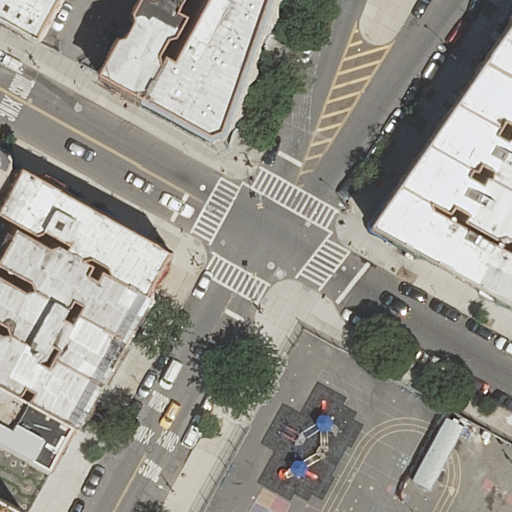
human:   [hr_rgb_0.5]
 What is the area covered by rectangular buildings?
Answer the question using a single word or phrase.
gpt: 554m2

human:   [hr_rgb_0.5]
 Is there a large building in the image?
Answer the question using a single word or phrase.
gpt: no

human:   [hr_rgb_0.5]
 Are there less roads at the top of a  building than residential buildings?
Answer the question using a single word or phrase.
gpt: yes

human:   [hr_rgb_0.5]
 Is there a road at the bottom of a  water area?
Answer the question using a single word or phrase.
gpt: no

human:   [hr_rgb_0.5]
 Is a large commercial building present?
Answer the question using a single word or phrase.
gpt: no

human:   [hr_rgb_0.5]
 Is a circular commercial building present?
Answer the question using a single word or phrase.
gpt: no

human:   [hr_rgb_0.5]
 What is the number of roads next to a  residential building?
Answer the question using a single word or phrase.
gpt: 5

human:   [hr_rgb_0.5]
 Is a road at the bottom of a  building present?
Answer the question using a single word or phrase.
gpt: yes

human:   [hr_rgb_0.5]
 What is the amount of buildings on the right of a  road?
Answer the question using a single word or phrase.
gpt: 6

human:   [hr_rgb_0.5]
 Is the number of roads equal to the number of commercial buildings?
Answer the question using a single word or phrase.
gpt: no

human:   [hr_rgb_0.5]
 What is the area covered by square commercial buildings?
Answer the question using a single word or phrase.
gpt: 0m2

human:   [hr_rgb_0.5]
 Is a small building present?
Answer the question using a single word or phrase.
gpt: yes

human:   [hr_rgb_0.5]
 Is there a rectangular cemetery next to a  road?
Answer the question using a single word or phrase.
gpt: no

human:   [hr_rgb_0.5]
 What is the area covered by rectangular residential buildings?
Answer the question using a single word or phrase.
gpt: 554m2

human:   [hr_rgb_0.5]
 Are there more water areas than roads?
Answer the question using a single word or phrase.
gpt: no

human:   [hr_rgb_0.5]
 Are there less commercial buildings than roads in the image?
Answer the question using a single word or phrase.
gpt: yes

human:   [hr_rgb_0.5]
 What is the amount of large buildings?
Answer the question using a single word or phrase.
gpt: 0

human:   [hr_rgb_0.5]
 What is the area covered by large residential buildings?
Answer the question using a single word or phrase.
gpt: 0m2

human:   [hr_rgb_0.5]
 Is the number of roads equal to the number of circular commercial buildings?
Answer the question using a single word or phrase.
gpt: no

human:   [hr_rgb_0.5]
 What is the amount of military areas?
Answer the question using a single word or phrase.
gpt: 0

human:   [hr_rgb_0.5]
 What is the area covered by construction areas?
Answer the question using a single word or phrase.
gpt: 0m2

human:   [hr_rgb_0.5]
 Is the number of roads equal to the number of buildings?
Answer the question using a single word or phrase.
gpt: no

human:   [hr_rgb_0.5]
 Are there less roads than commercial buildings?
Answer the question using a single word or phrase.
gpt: no

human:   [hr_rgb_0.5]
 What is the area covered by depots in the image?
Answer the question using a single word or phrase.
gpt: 0m2

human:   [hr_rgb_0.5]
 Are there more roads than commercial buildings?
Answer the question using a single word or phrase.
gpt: yes

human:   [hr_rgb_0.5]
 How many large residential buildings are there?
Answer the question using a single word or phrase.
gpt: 0

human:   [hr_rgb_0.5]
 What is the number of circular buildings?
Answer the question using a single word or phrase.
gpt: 0

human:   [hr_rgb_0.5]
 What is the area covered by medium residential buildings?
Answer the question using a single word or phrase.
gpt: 2282m2

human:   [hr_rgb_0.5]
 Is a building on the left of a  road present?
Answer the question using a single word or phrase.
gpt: yes

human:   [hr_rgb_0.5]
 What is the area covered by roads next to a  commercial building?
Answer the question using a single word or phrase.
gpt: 0m2

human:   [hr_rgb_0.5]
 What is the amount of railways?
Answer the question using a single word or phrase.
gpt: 0

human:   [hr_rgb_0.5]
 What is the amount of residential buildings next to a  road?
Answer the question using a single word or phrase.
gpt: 15

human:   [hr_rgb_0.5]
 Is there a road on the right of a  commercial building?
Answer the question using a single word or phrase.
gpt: no

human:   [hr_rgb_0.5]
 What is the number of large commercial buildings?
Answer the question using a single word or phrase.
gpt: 0

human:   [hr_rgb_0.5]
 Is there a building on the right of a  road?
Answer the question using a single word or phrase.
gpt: yes

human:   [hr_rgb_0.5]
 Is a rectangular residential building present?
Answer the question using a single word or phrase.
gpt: yes